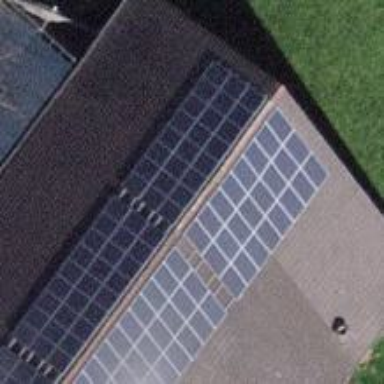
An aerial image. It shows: Solar power generator.